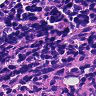
Metastatic tissue present: no